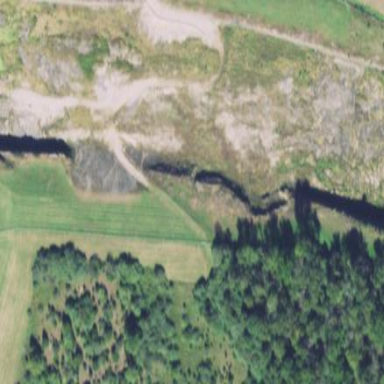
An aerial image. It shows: Spillway made of earth material.